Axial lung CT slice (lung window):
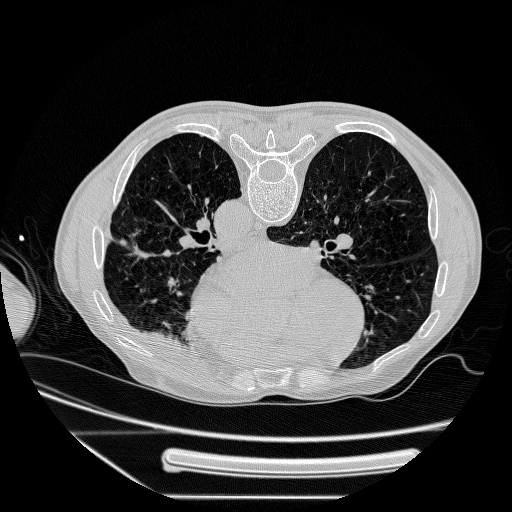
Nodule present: no